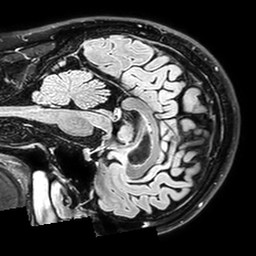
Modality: T2w
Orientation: sagittal
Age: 47
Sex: male
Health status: healthy
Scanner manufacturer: philips
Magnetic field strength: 3 T
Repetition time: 5 s
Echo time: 0.3218 s